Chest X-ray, PA view. Patient: 41 years old, sex M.
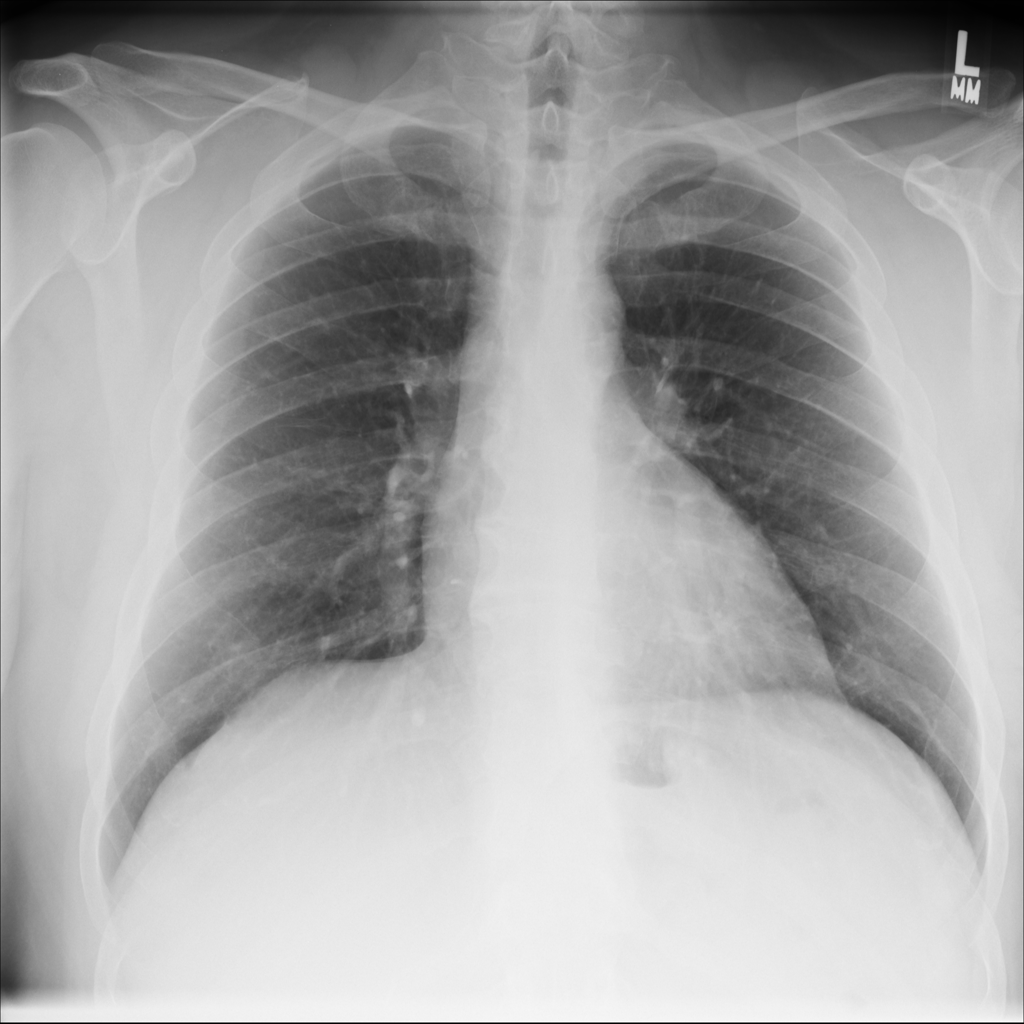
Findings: No Finding